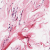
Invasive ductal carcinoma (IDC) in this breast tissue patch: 0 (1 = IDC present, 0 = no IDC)